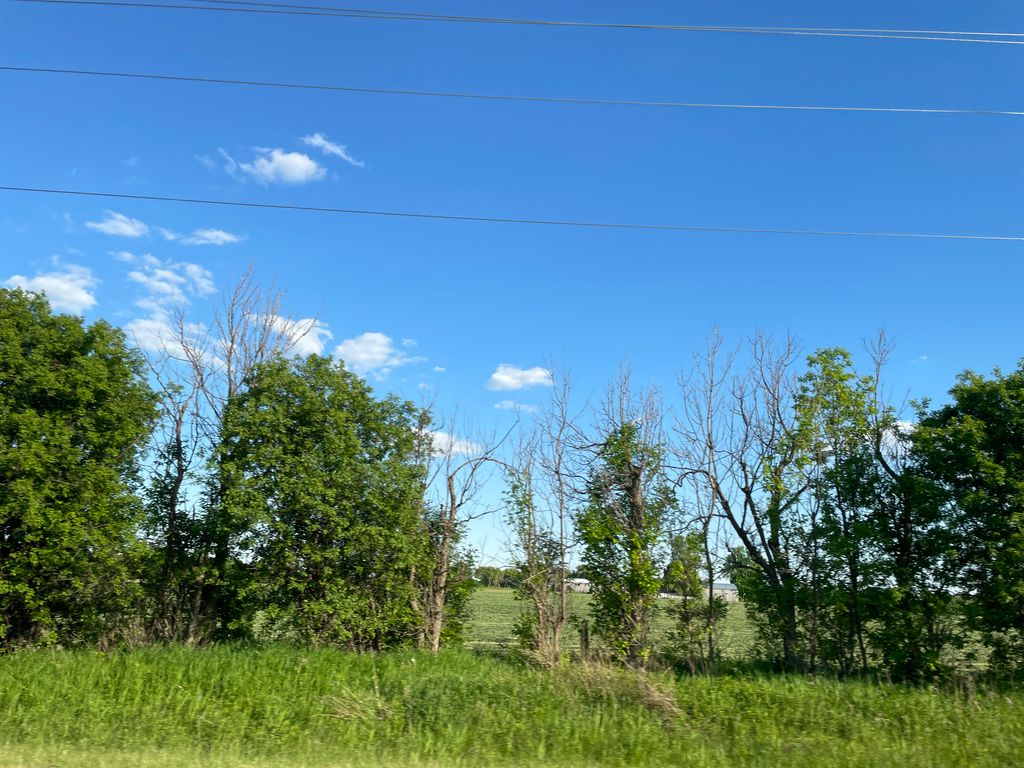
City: kitchener-waterloo